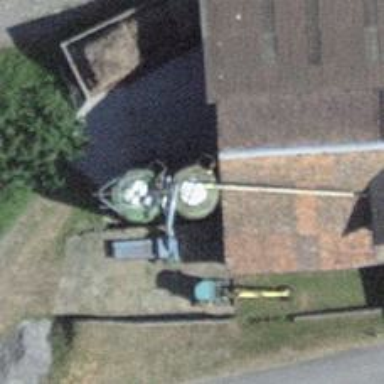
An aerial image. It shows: Silo.